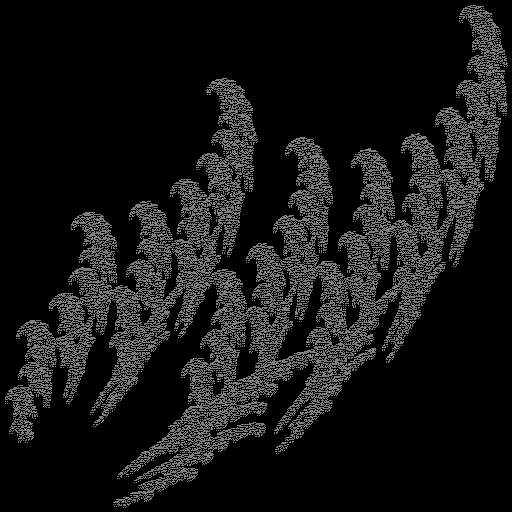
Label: spiderbrake